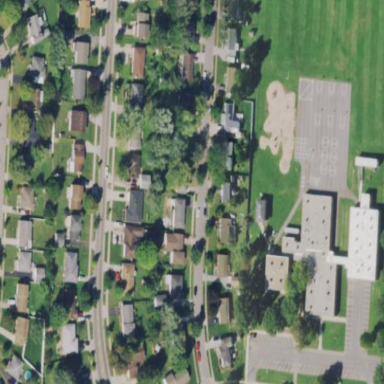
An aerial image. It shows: School.